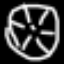
Label: clock